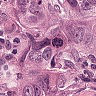
Metastatic tissue present: yes